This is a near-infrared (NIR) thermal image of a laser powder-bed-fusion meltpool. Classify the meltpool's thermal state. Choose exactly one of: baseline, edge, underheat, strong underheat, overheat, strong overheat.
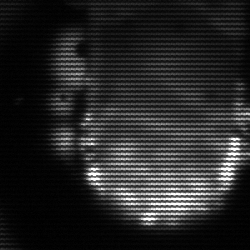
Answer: baseline